Field crop: maize
Growth stage: 2
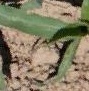
Species: maize